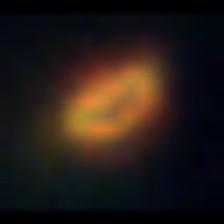
Taxon: NanoPlankton
Group: Other